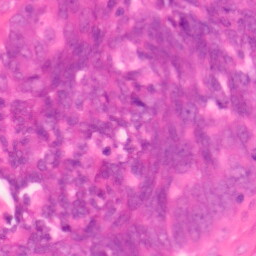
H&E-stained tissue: Colon